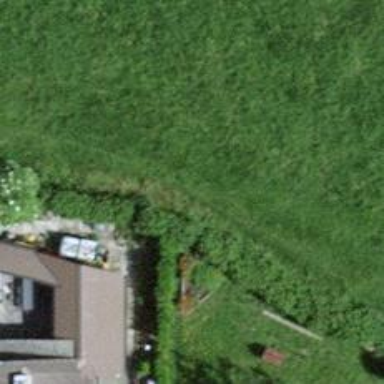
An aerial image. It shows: Hedge barrier.